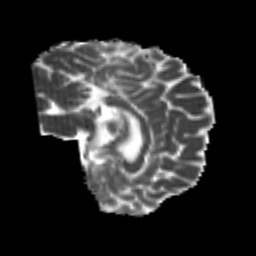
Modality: MD
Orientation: sagittal
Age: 21
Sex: female
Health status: healthy
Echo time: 0.074 s